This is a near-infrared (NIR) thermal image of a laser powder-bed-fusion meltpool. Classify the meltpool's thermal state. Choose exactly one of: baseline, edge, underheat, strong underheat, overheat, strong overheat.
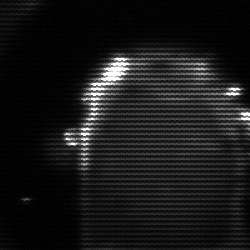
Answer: baseline